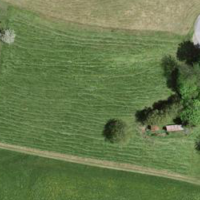
EUNIS habitat code: 24
Species observed at this site:
Veronica chamaedrys
Roeseliana roeselii